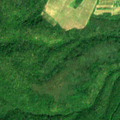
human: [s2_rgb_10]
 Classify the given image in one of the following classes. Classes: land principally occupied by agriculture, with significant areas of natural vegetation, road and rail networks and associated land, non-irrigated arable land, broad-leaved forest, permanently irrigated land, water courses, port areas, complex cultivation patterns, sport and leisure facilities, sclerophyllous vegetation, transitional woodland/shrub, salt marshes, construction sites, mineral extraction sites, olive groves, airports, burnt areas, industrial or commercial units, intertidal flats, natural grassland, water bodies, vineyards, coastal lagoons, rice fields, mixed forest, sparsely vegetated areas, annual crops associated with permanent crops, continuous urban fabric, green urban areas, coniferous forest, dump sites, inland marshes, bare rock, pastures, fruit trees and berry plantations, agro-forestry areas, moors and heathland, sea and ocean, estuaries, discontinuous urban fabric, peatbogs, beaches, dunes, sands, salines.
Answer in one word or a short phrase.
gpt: vineyards, complex cultivation patterns, broad-leaved forest